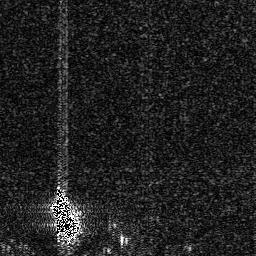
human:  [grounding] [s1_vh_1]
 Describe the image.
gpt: In the satellite image, there is  <ref>1 medium ship </ref> <box>[[18, 76, 30, 92, 0]]</box> located at bottom left.